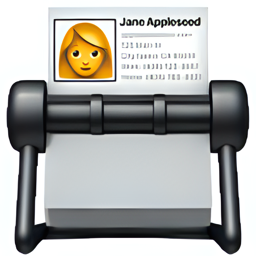
Name: card index
Emoji: 📇
Group: Objects
Sub-group: office